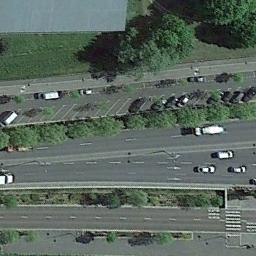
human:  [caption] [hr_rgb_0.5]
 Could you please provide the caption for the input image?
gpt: The freeway goes through the grass with some cars .

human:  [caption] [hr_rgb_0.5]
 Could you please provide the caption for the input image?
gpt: There is a large green lawn around the freeway, There are many cars on the freeway, And there is a building next to the freeway .

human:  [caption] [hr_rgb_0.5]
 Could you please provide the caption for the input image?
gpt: There is wasteland beside the highway .

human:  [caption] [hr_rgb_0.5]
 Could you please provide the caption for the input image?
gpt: Some straight freeways go through the green belt and some cars are driving on the freeway .

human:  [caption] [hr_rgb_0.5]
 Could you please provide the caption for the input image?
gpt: There are green belts along the freeway with a light-blue building beside .